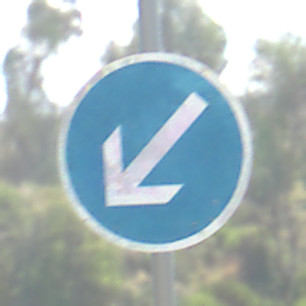
Verkehrszeichen: VorgeschriebeneVorbeifahrtLinks
Umgebung: Outdoor, Nature
Tageszeit: Midday
Wetter: PartlyCloudy
Licht: Natural
Jahreszeit: NotSpecified
Kontrast: HighContrast